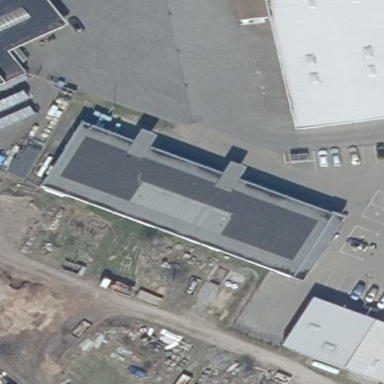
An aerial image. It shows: Supermarket building.